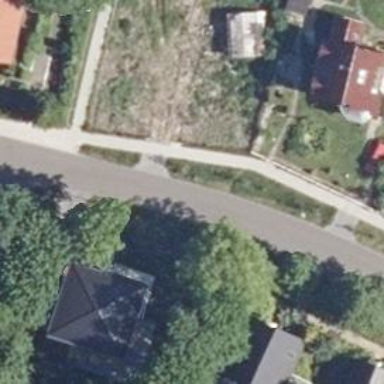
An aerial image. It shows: Residential road with asphalt surface.